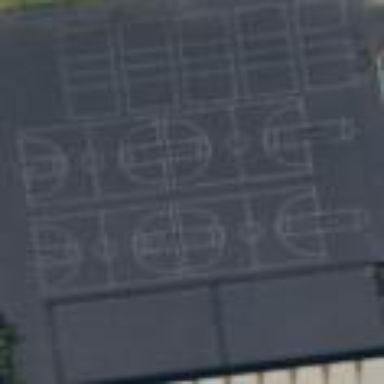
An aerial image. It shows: Paved basketball court in leisure land pitch.